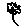
Label: flower